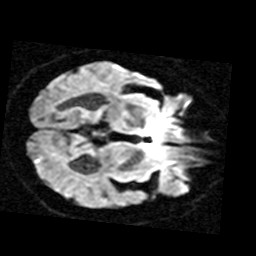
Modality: TRACE
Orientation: axial
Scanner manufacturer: siemens
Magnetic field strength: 1.5 T
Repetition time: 8.7 s
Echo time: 0.119 s